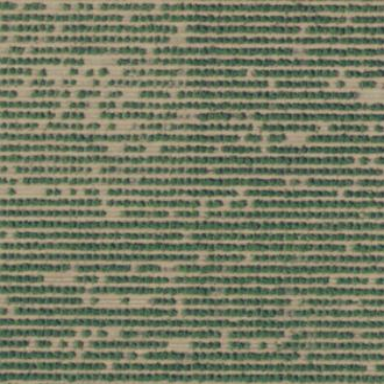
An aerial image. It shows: Orchard.